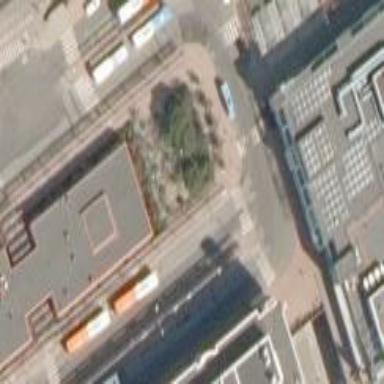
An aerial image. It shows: Platform for public transport on railway line. The platform is paved with paving stones and has shelter.